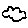
Label: cloud